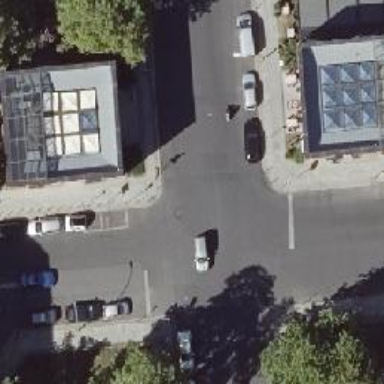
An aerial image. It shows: Residential road with asphalt surface. There are separate sidewalks on both sides. Parallel parking lanes are available on both sides of the road.